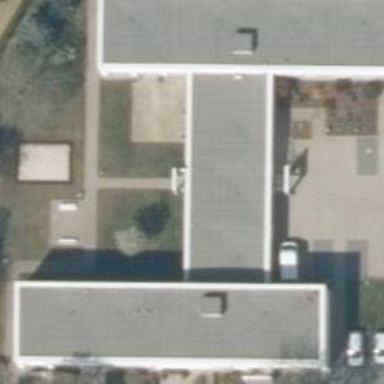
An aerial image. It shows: Residential building with flat roof.